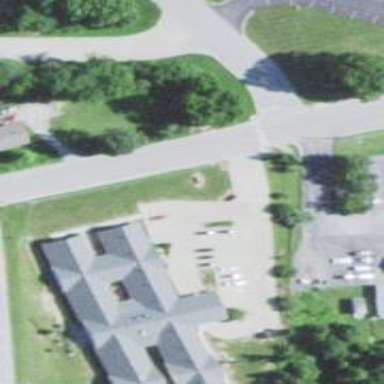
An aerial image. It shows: Building.